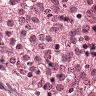
Metastatic tissue present: no